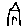
Label: house